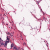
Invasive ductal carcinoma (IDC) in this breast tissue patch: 0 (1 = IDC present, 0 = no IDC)